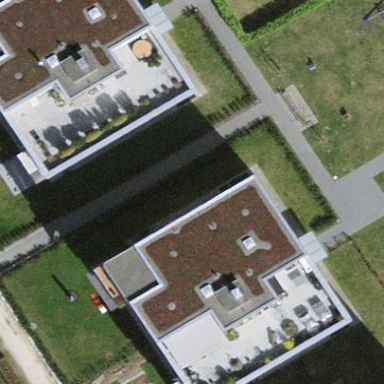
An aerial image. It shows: Image showing building with apartments.